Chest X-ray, AP view. Patient: 55 years old, sex M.
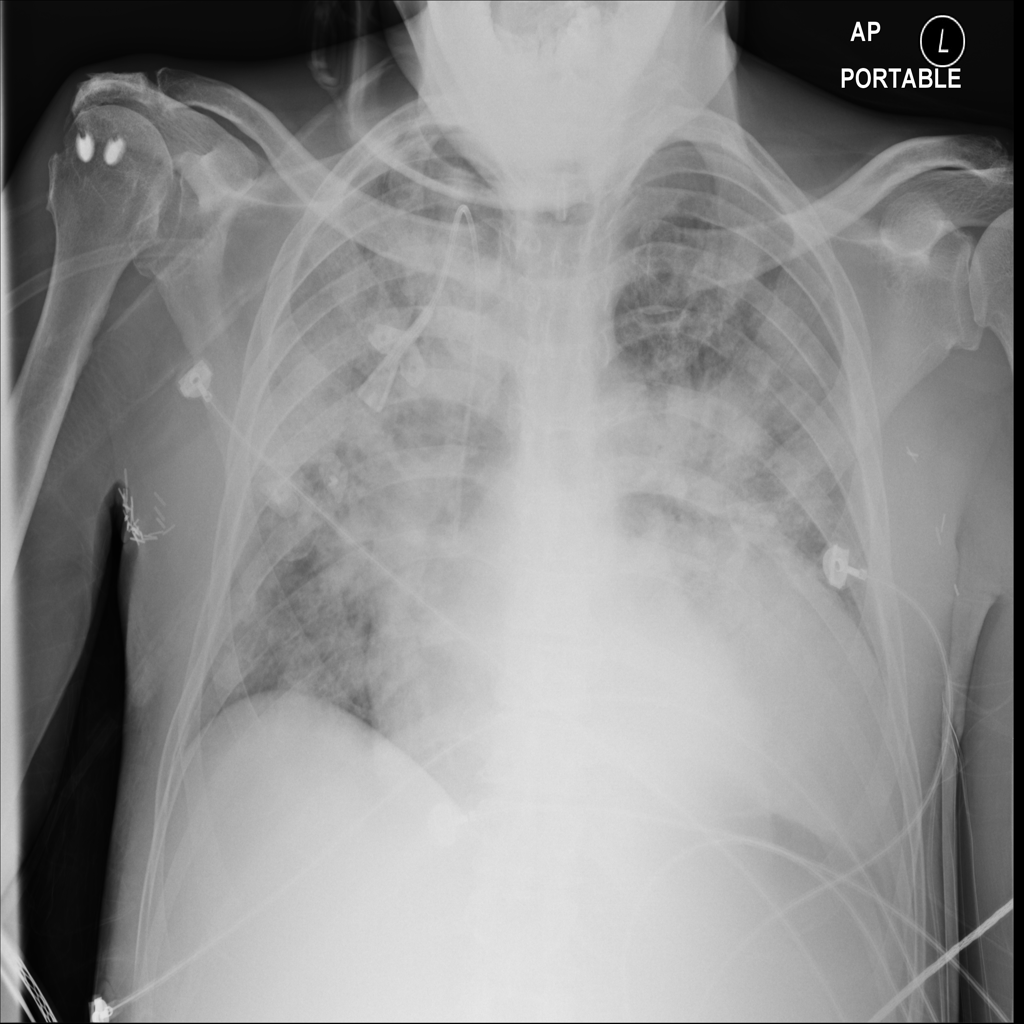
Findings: Edema, Infiltration